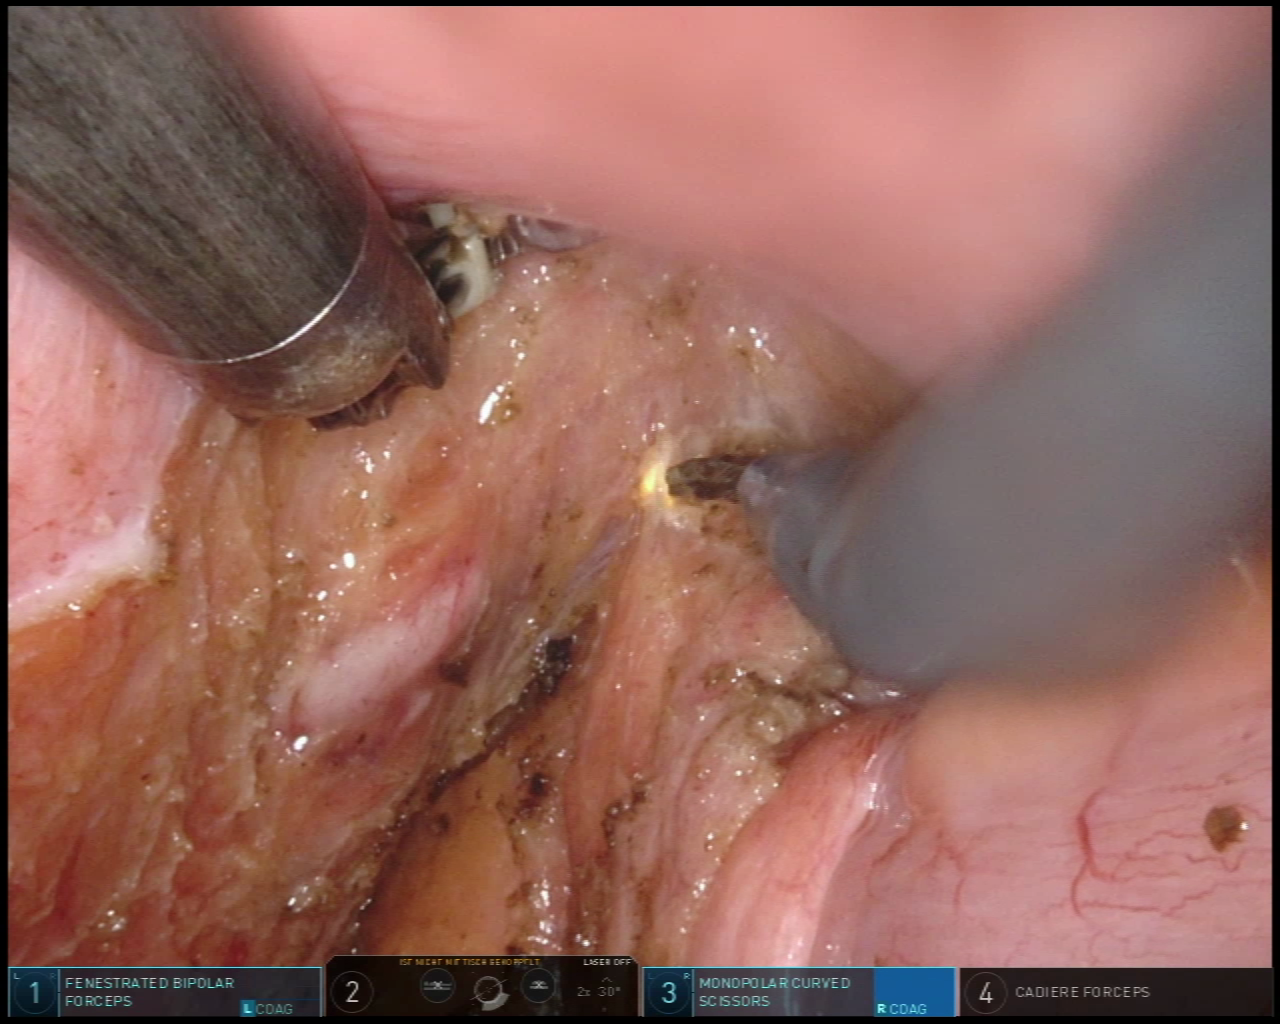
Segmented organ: vesicular_glands
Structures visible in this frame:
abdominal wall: no
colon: no
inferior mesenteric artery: no
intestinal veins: no
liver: no
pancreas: no
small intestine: no
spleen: no
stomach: no
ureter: no
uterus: no
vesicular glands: yes